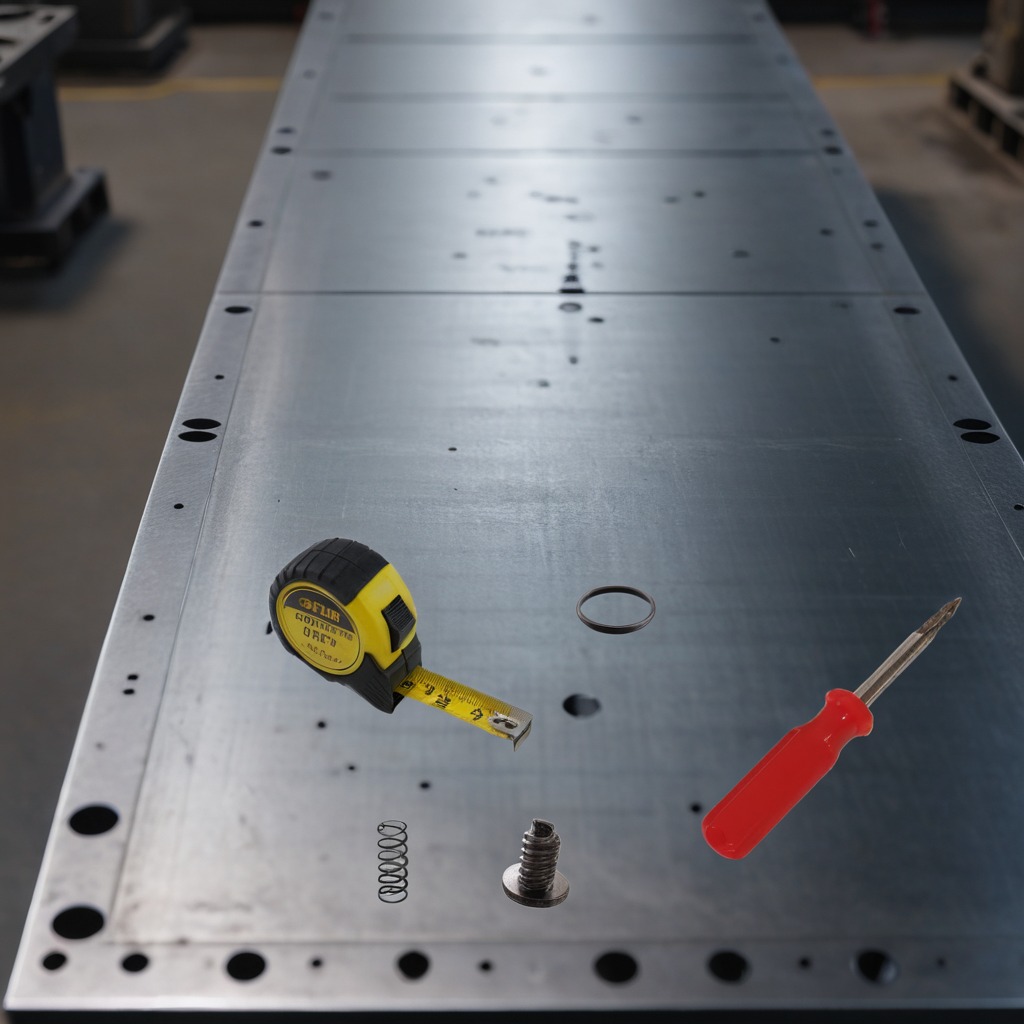
A rubber Oring, a measuring tape, a metal machine screw, a coiled metal spring and a screwdriver are lying on the cold steel table in a mining workshop.